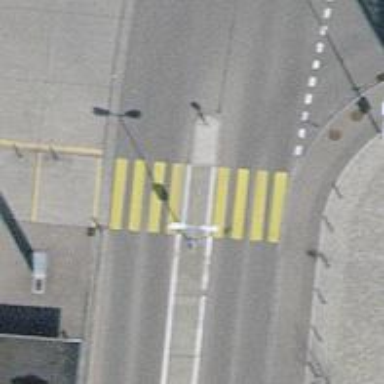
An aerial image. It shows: Marked road crossing with pedestrian island.